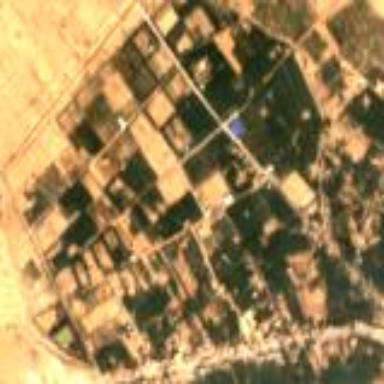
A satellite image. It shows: Orchard filled with date palms.